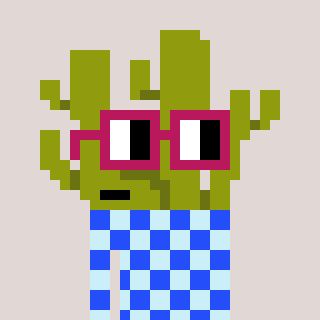
a pixel art character with square dark red glasses, a cactus-shaped head and a cold-colored body on a warm background